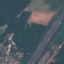
Land use / land cover: Highway